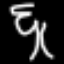
Label: palm tree